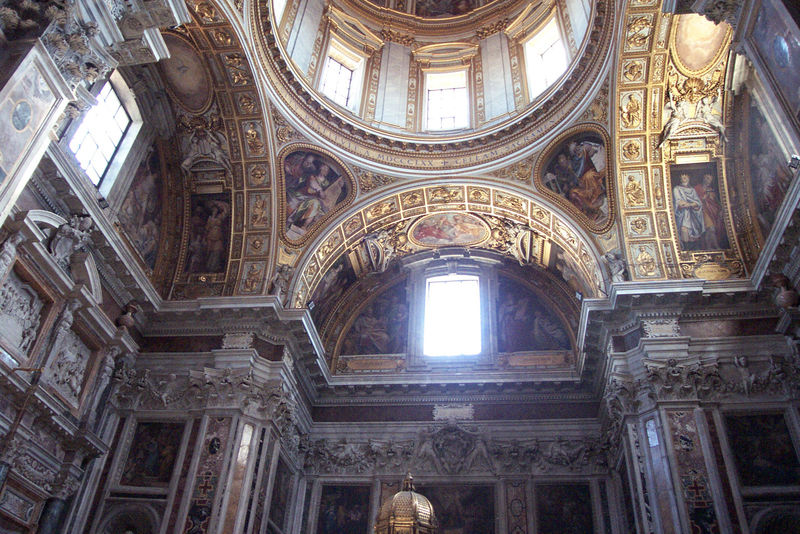
Titel: Cappella Sistina, Kapelle Sixtus V
Künstler: Domenico Fontana
Standort: Rom, S. Maria Maggiore (EU - I - Latium)
Schlagwörter: gemälde, fenster, licht, männer, symbol, säule, säulen, gebäude, malerei, architektur, barock, kirche, gold, decke, krone, renaissance, rund, relief, bogen, rundbogen, kuppel, arch, arches, architecture, blue, church, ornate, people, window, gilded, painting, windows, yellow, interior, stuck, foto, bögen, gewölbe, kreuz, kuppeln, dom, pracht, zwickel, altar, kathedrale, rom, jesus, untersicht, fresken, building, baroque, heilige, deckengemälde, fresko, light, symbolik, prunk, korinthisch, paintings, fresco, photo, sculpture, symbole, marble, italy, deckenmalerei, coffer, design, dome, pediment, vierung, basilica, cathedral, nave, rectangle, walls, ceiling, cupola, museum, aachen, deckenfresko, saints, round, überladen, mural, vault, ball, photograph, photography, rotunda, molding, europe, catholic, catholicism, indoor, corinthian capital, coffers, 21st century, überladem, rosettes, roundel, catholic church, freslp, uscupola